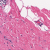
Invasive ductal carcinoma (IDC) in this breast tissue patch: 0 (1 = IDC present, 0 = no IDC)